Question: In my application, I am using apache POI 3.8 for report generation.
The system is working fine and its generating report in xls format.
But when I open the xls file it given me warning before opening the file.

And here is the response type I am using...
'''
response.setHeader("Content-Type", "application/vnd.ms-excel");
response.setHeader("Content-Disposition","attachment; filename="+xlsFileName+".xls");
'''
I also tried with ...
'''
response.setHeader("Content-Disposition","attachment; filename="+xlsFileName+".xls");
response.setHeader("Content-Type", "application/vnd.openxmlformats-officedocument.spreadsheetml.sheet");
'''
But the problem still exist. Here in both of the case If I use file extension as ".xlsx" then Its not giving any warning and works fine.
So can anyone suggest me why it gives warning for MS-Excel 2003 format ??
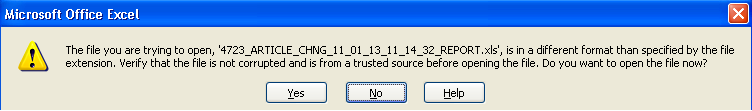
Answer: Apache POI uses HSSFWorkbook object for creating xls files and XSSFWorkbook object for xlsx files. Please check what object you used for creating xls.
<URL>